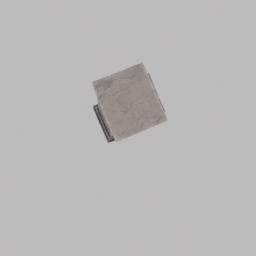
Label: decoration